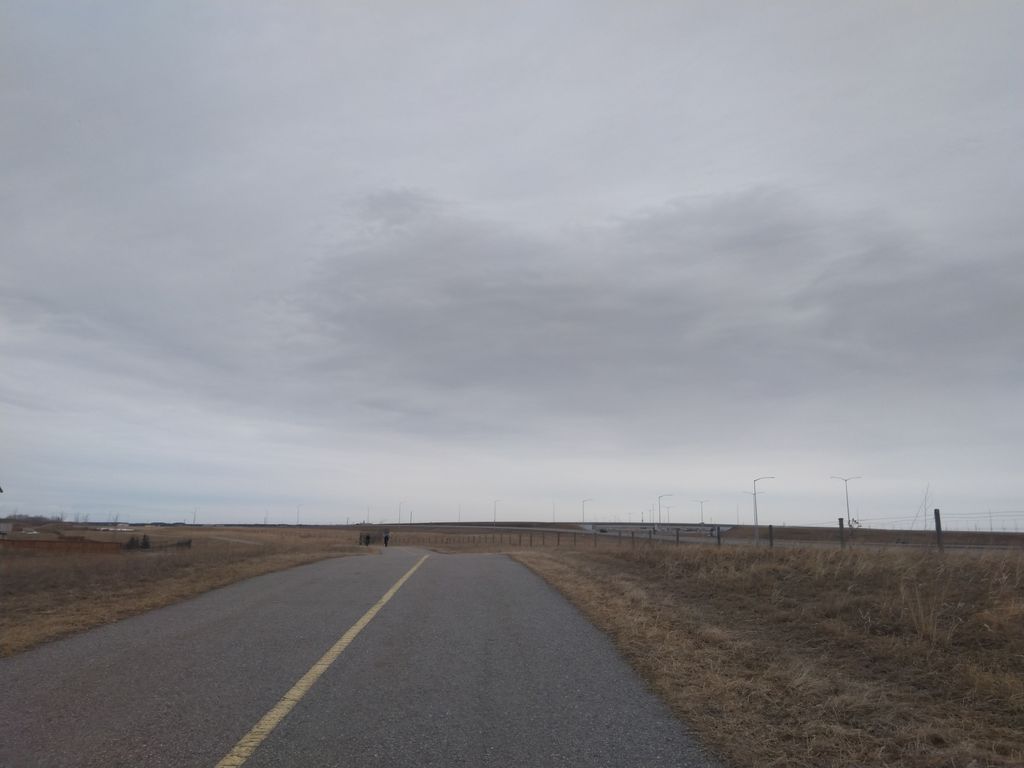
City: calgary